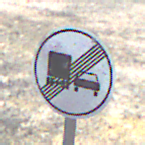
Verkehrszeichen: EndeUeberholverbotKraftfahrzeuge
Umgebung: Outdoor, Nature
Tageszeit: Midday
Wetter: Clear
Licht: Natural
Jahreszeit: Summer
Kontrast: HighContrast